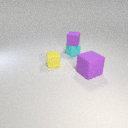
small yellow rubber cube in front of small cyan rubber cube